Field crop: maize
Growth stage: 2
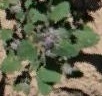
Species: chenopodium